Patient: sex F, age 58
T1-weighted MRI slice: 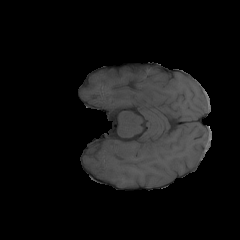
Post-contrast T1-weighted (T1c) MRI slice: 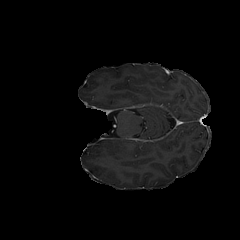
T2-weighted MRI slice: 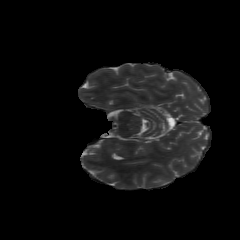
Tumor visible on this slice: no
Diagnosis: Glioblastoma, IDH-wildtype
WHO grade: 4